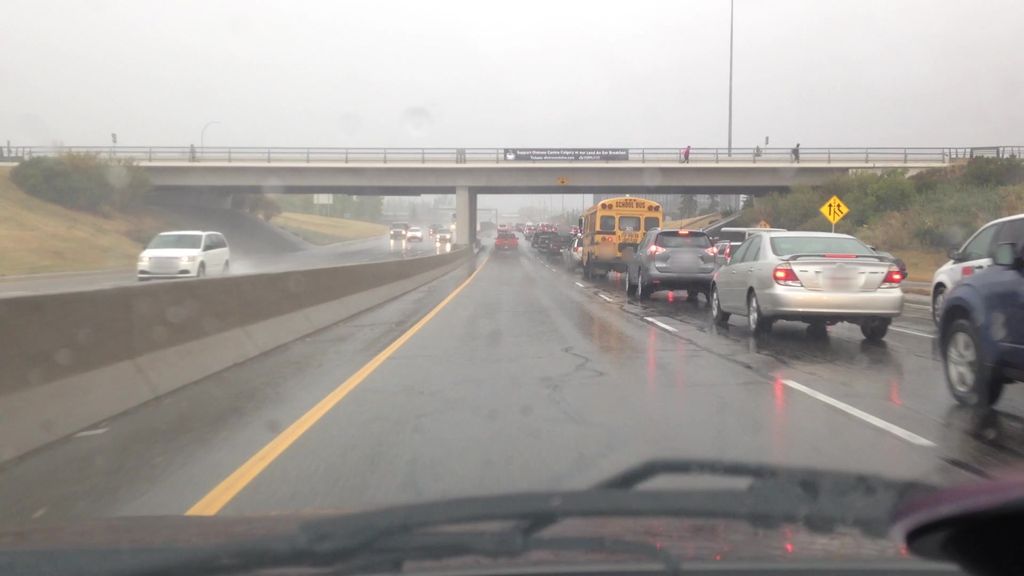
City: calgary